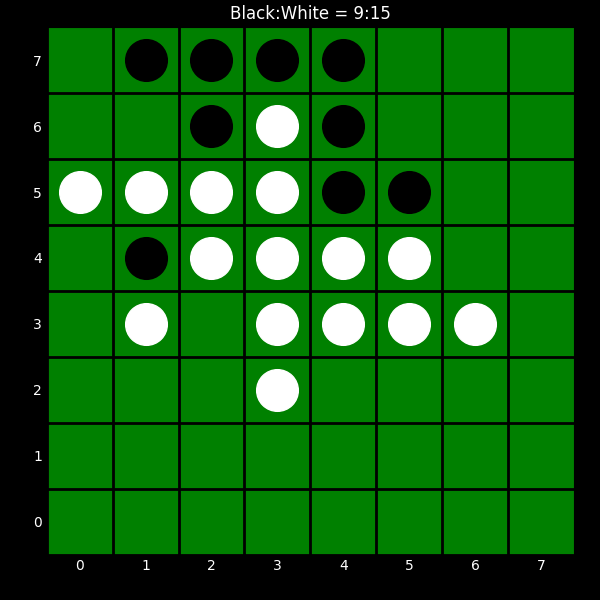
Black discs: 9
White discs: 15